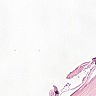
Metastatic tissue present: no